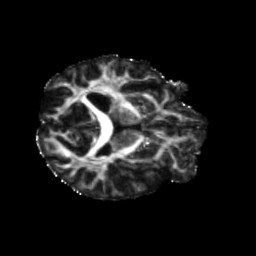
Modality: FA
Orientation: axial
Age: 60
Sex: male
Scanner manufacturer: siemens
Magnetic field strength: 3 T
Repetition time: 5.47 s
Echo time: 0.0854 s